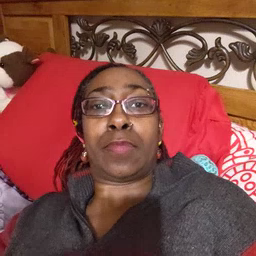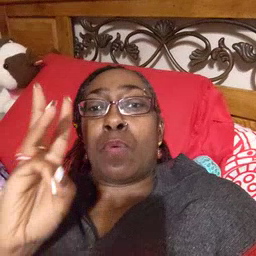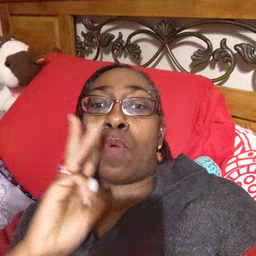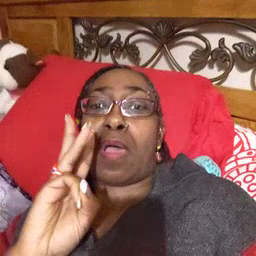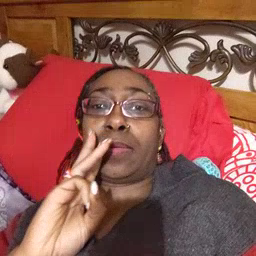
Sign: water